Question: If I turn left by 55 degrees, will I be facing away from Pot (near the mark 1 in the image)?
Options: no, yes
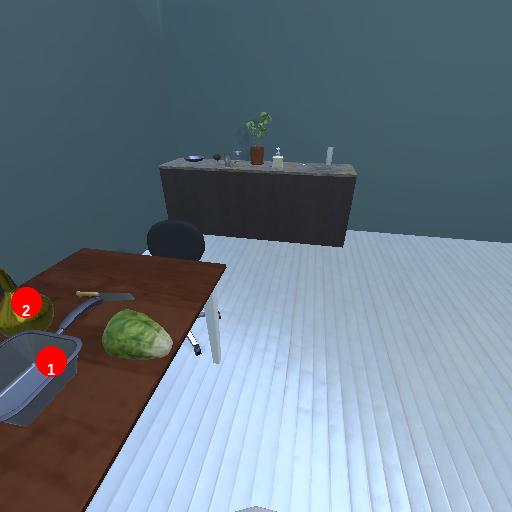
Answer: no